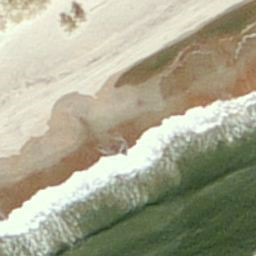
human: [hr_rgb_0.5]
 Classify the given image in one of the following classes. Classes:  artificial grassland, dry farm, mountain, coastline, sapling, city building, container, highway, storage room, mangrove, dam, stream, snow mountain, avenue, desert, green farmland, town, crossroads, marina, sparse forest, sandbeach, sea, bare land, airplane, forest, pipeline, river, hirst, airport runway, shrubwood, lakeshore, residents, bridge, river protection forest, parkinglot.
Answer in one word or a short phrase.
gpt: coastline